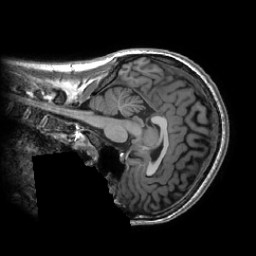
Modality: T1w
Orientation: sagittal
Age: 21
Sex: male
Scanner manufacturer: ge
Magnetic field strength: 3 T
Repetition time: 0.007348 s
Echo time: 0.003036 s